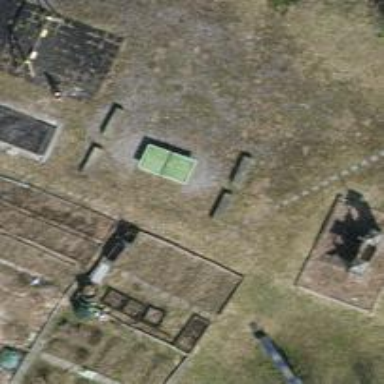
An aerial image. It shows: Playground area for leisure activities on the land.